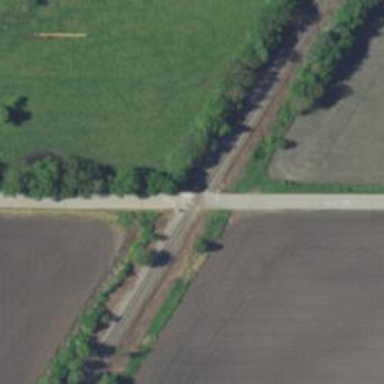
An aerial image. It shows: Railway track.